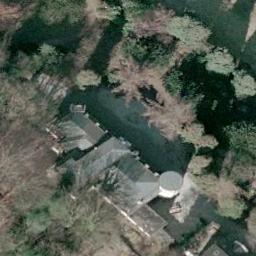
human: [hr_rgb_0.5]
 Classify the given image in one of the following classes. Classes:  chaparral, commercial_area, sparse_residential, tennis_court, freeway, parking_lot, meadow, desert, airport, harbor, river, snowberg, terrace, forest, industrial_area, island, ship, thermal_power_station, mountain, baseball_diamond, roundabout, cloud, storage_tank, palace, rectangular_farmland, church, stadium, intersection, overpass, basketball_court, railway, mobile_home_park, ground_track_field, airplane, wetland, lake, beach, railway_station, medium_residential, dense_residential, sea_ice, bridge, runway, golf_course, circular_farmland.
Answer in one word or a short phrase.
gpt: church